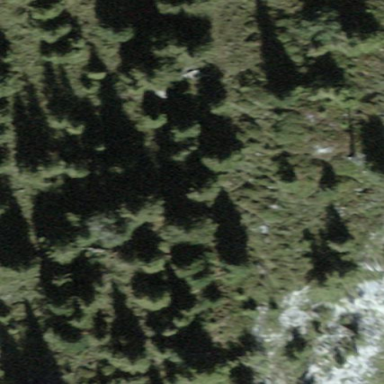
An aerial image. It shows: Forest area.